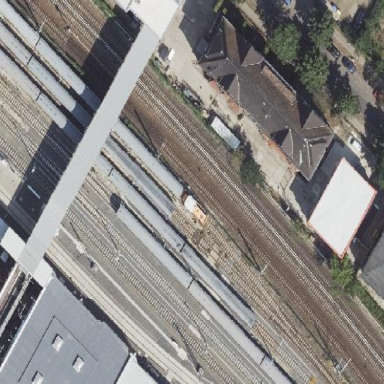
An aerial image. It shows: Industrial building with hipped roof.